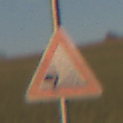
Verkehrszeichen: SplittSchotter
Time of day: SunriseSunset
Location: Outdoor (Nature)
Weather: PartlyCloudy
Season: NotSpecified
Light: Natural